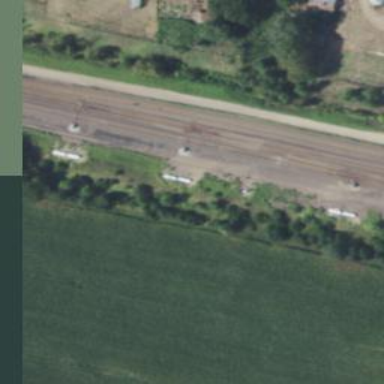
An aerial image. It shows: Junction on the railway.